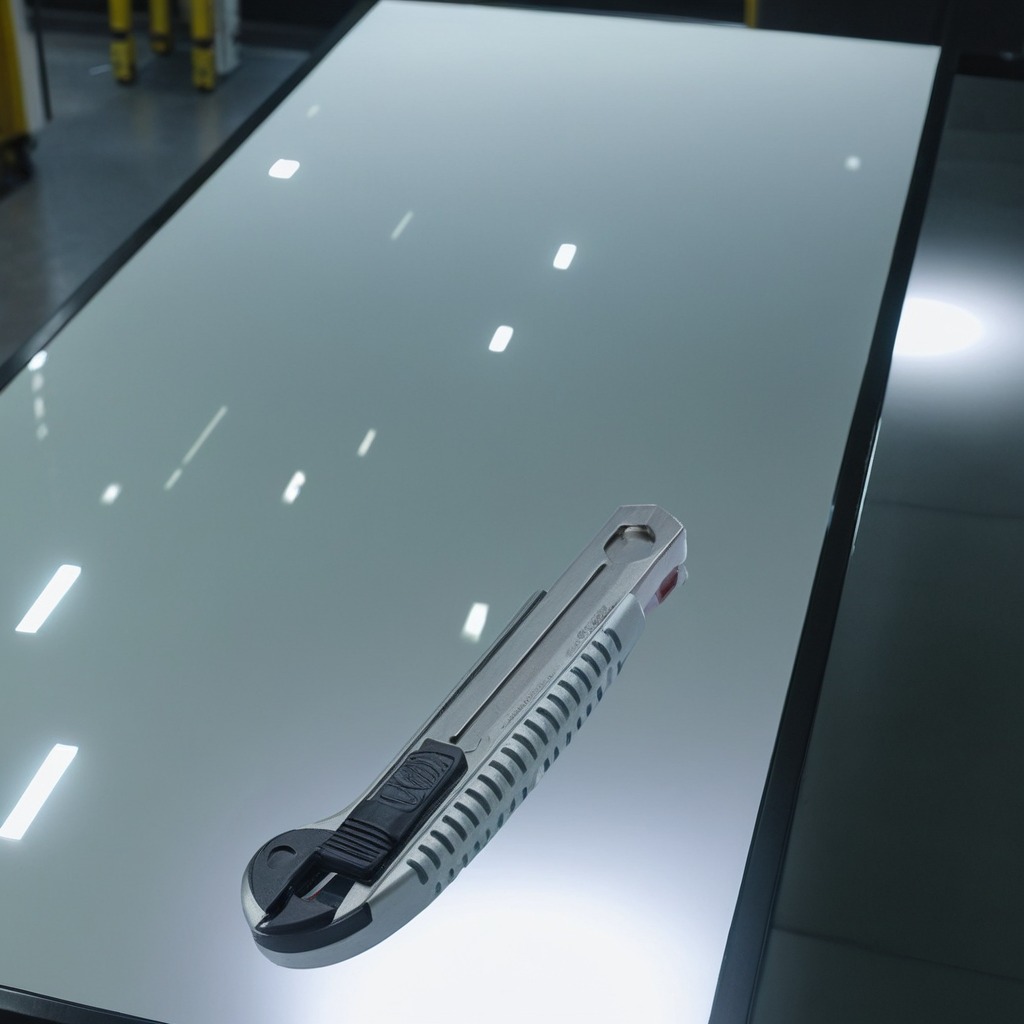
A utility knife is lying on the table in the ship maintenance bay.